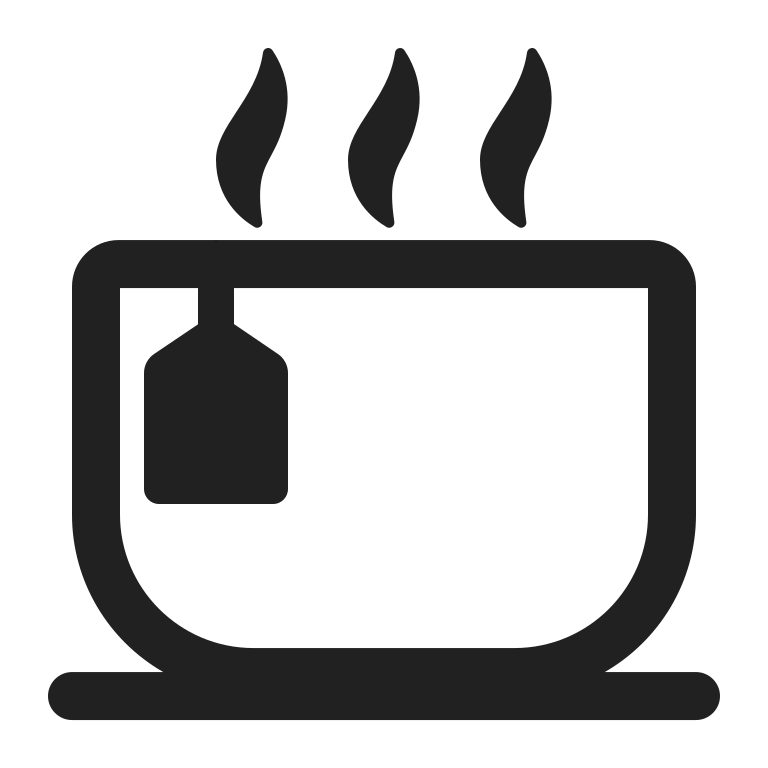
teacup without handle high contrast